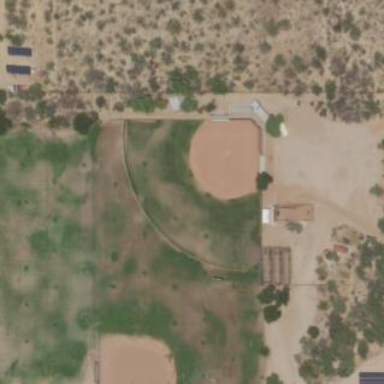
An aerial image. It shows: Softball pitch for leisure sports.